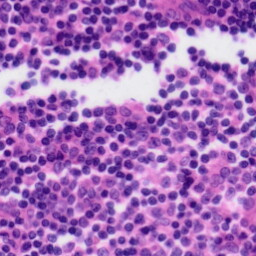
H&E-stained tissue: Tonsil